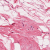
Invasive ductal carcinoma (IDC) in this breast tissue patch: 0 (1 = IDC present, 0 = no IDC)